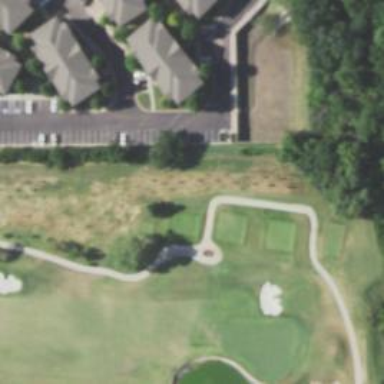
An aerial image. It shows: Service road designated as golf cart path.